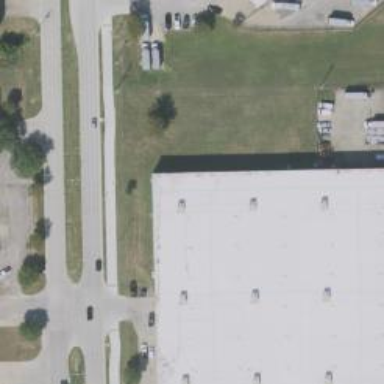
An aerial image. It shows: Warehouse.